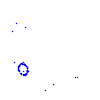
Particle: proton